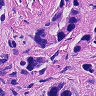
Metastatic tissue present: yes